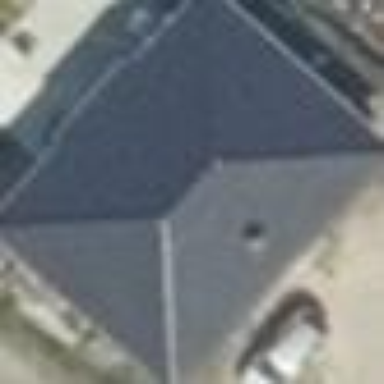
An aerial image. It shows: Detached building.